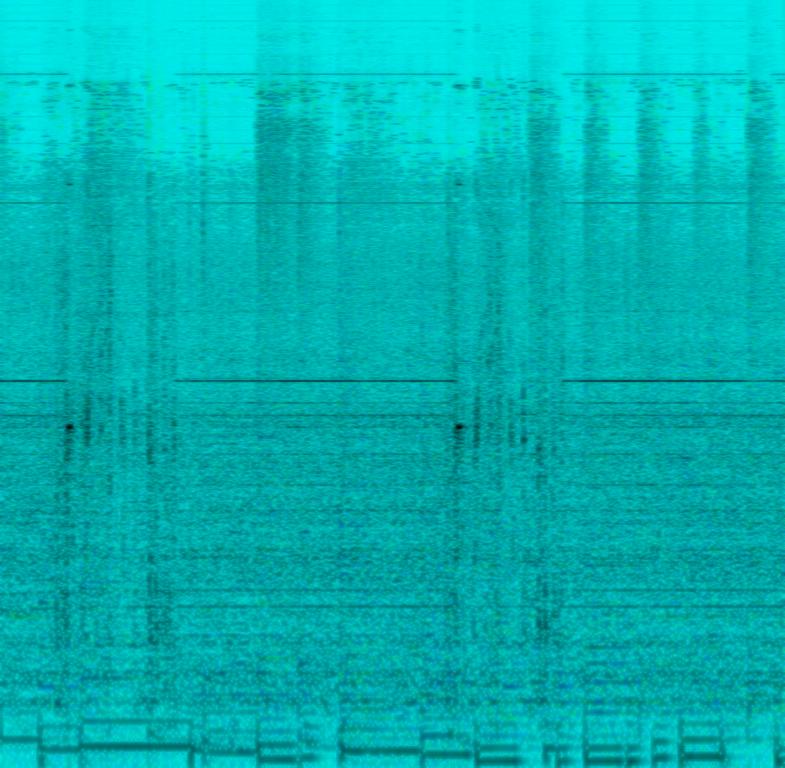
The song is an instrumental. The song is medium tempo with a keyboard accompaniment, groovy bass line and a funky drumming rhythm. There is a lot of office ambient noises, like a printer motor noises, wind noise and other office environmental sounds. The music track acts as a background to the ambient office sound environment. The audio quality is very poor.